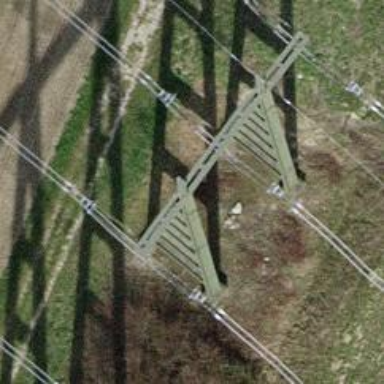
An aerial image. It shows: H-frame power tower design.